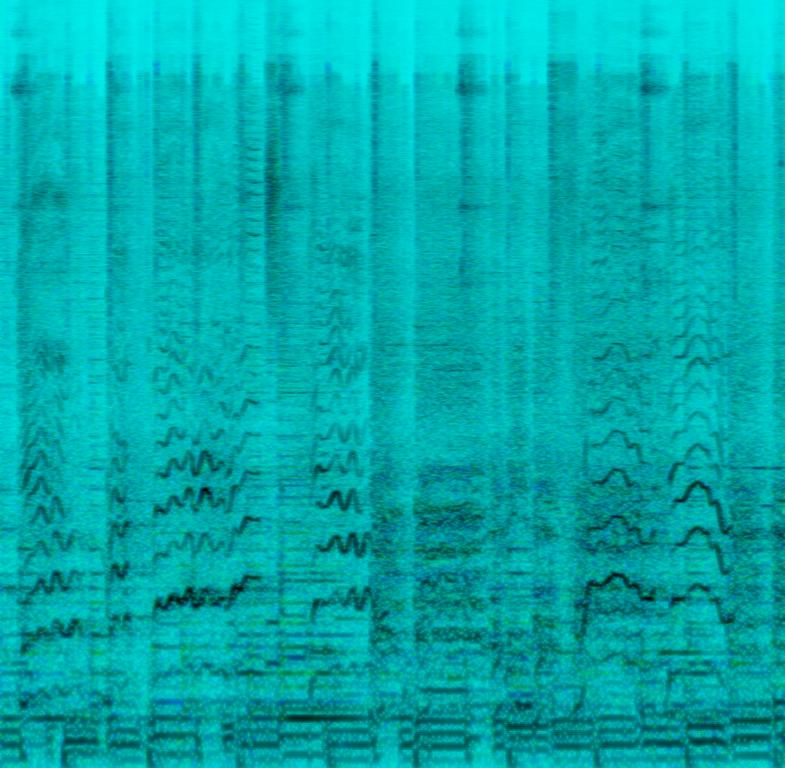
A female vocalist sings this Gospel song. The tempo is medium with groovy bass lines, keyboard accompaniment, electric guitar and acoustic guitar rhythm,tambourine beats and choral harmony. The song is a spirited,emotional,fervent, earnest and devotional Christian Worship Song.